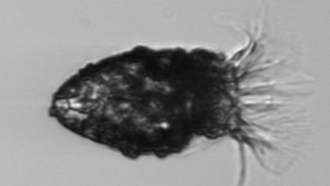
Label: Stenosemella_pacifica